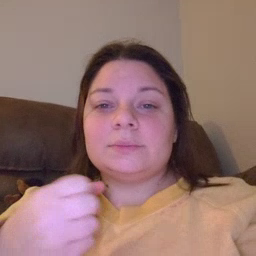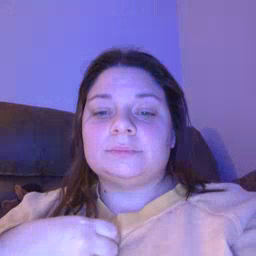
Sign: drawer